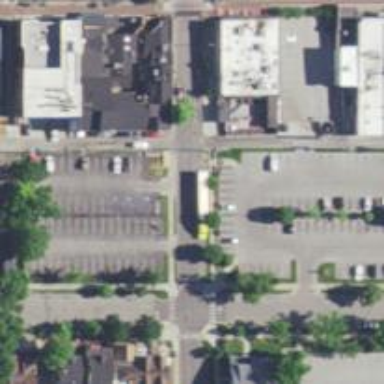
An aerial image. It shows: Alley classified as service road.